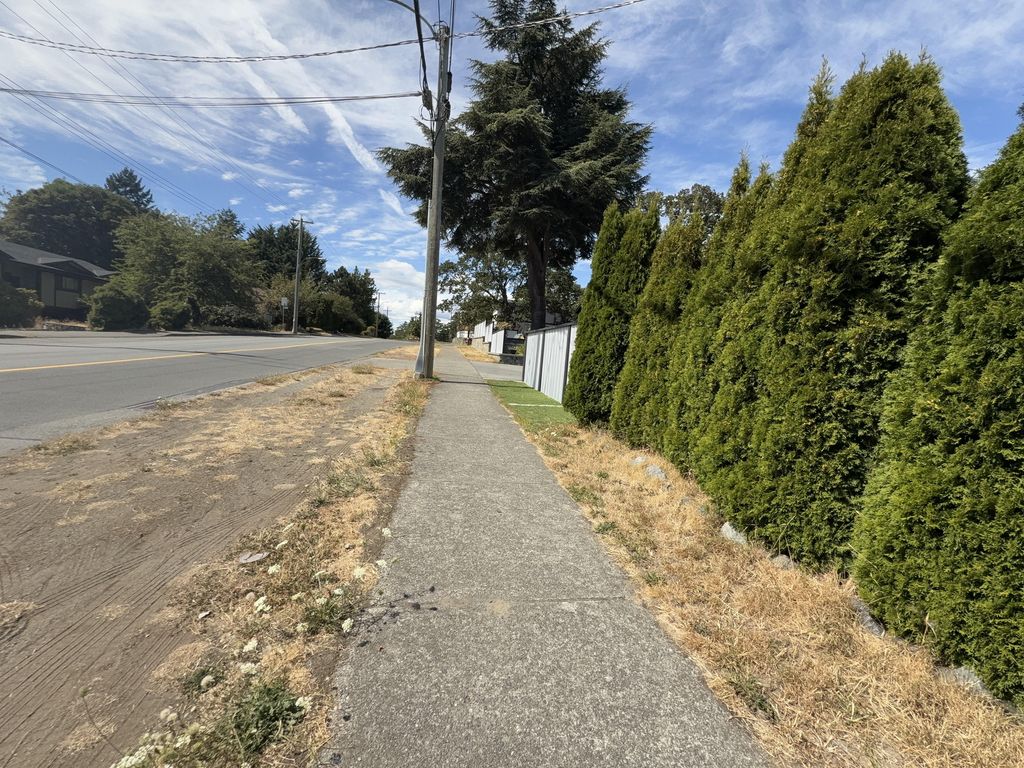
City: victoria